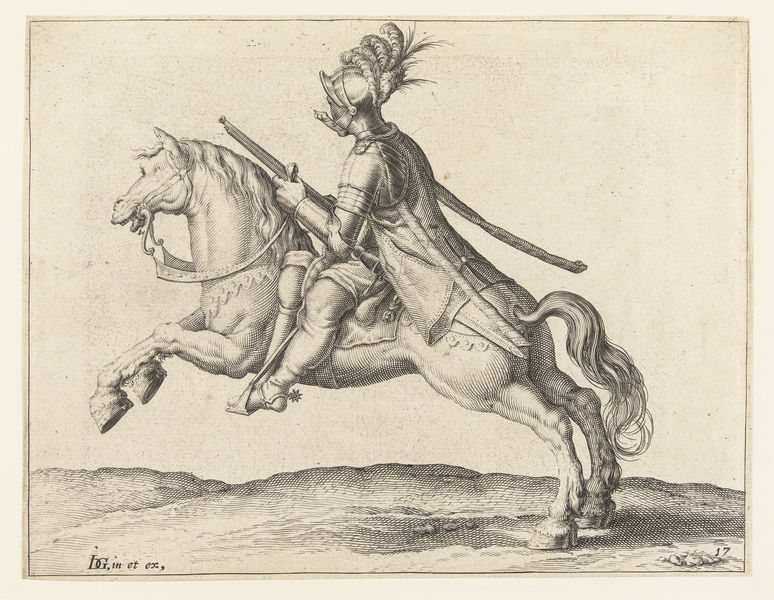
Titel: Ruiter met harquebus, naar rechts gekeerd
Künstler: Jacob de (II) Gheyn
Standort: Amsterdam
Institution: Rijksmuseum
Schlagwörter: zeichnung, federn, hügel, pferd, reiter, federbusch, hufe, mähne, sattel, schweif, steigbügel, zügel, schrift, druck, stich, schwert, soldat, helm, ritter, rüstung, trense, harnisch, sporen, galopp, hufeisen, turnier, 17, schwandz